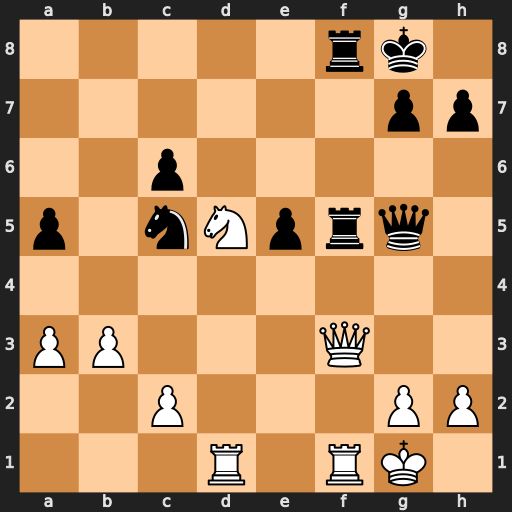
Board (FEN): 5rk1/6pp/2p5/p1nNprq1/8/PP3Q2/2P3PP/3R1RK1
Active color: w
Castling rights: -
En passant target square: -
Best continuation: Qxf5 Rxf5 Rxf5 Qh4 g3 Qd8 Nf6+ Qxf6 Rxf6